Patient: sex M, age 69
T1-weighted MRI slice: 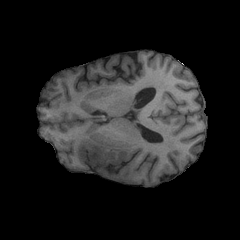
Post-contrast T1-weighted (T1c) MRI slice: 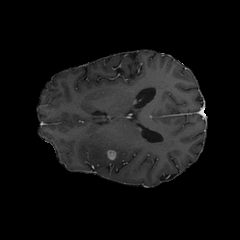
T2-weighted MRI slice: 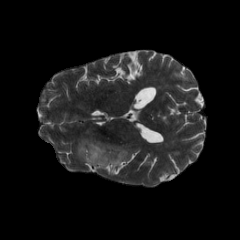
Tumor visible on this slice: yes
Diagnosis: Glioblastoma, IDH-wildtype
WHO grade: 4